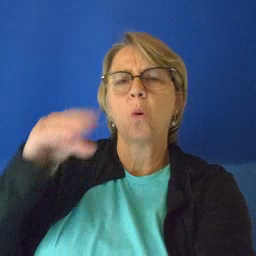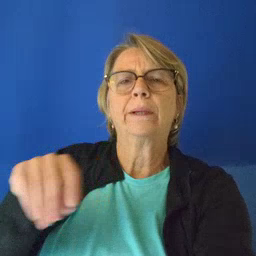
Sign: story